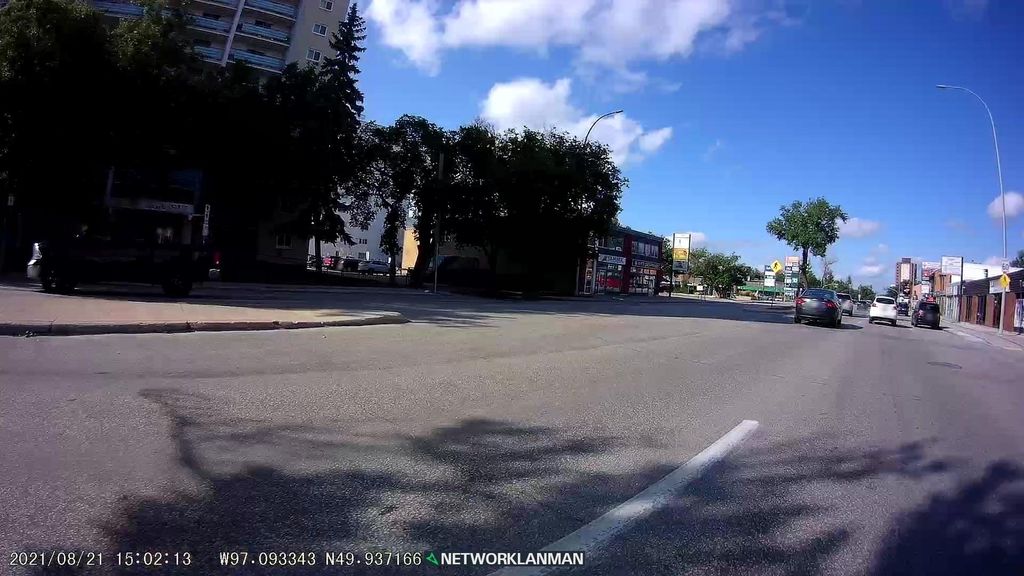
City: winnipeg